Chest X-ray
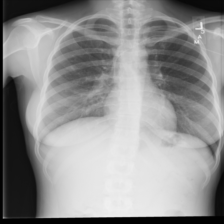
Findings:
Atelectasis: negative
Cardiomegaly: negative
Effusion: negative
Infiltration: negative
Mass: negative
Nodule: negative
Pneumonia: negative
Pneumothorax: negative
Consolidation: negative
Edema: negative
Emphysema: negative
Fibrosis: negative
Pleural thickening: negative
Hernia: negative